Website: walmart
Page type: account-selection
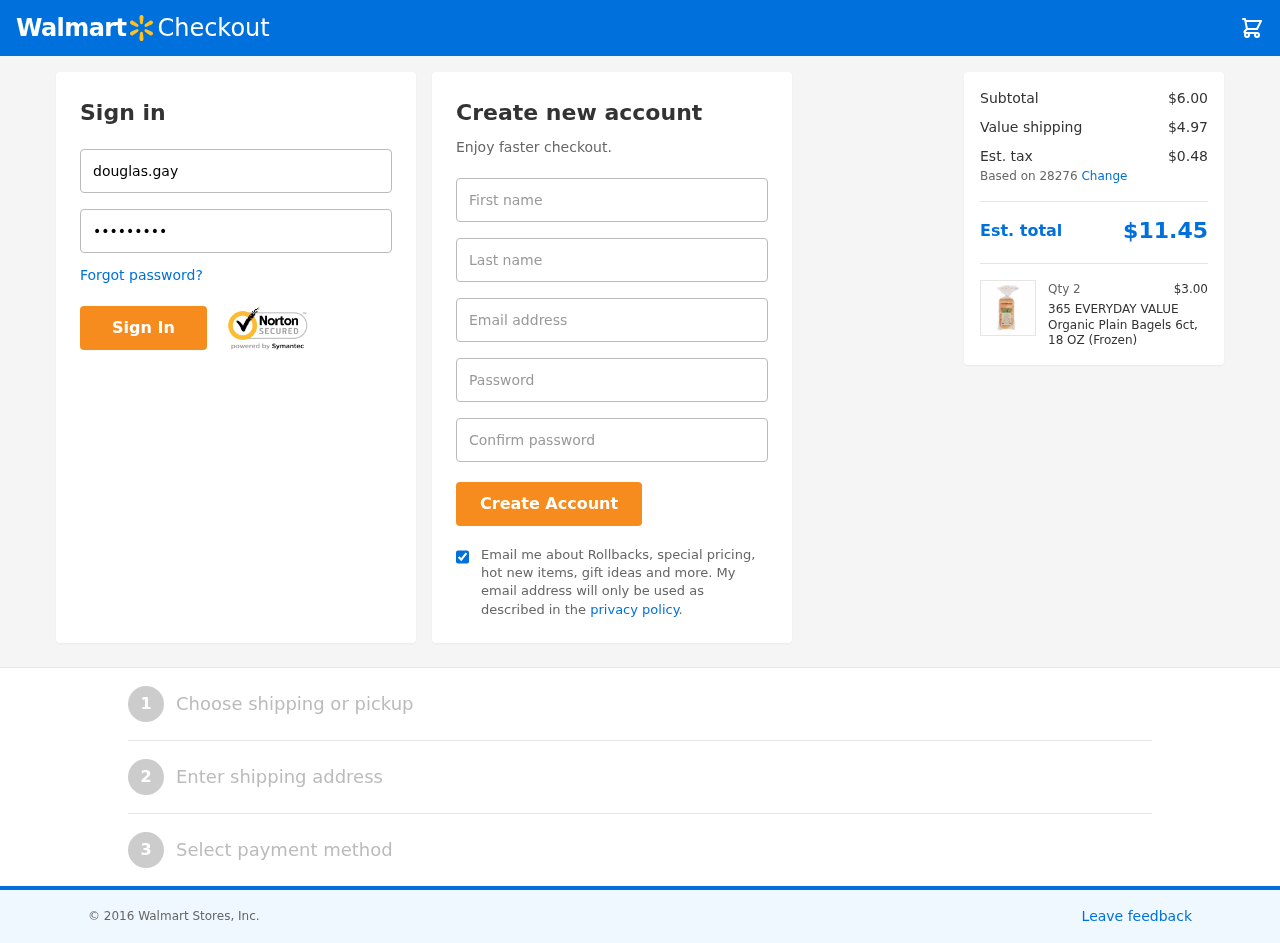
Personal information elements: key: PII_EMAIL
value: dgay@yahoo.com
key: PII_FIRSTNAME
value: Douglas
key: PII_LASTNAME
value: Gay
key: PII_LOGIN_USERNAME
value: douglas.gay
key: PII_POSTCODE
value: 28276
Product elements: key: PRODUCT1_NAME
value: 365 EVERYDAY VALUE Organic Plain Bagels 6ct, 18 OZ (Frozen)
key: PRODUCT1_PRICE
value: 3
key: PRODUCT1_QUANTITY
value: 2
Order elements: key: ORDER_SUBTOTAL
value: $6.00
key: ORDER_SHIPPING_COST
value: $4.97
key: ORDER_TAX
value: $0.48
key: ORDER_TOTAL
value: $11.45